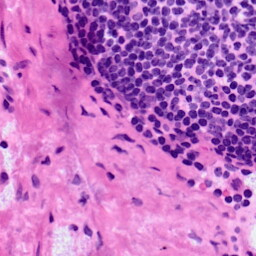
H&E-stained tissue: LymphNode